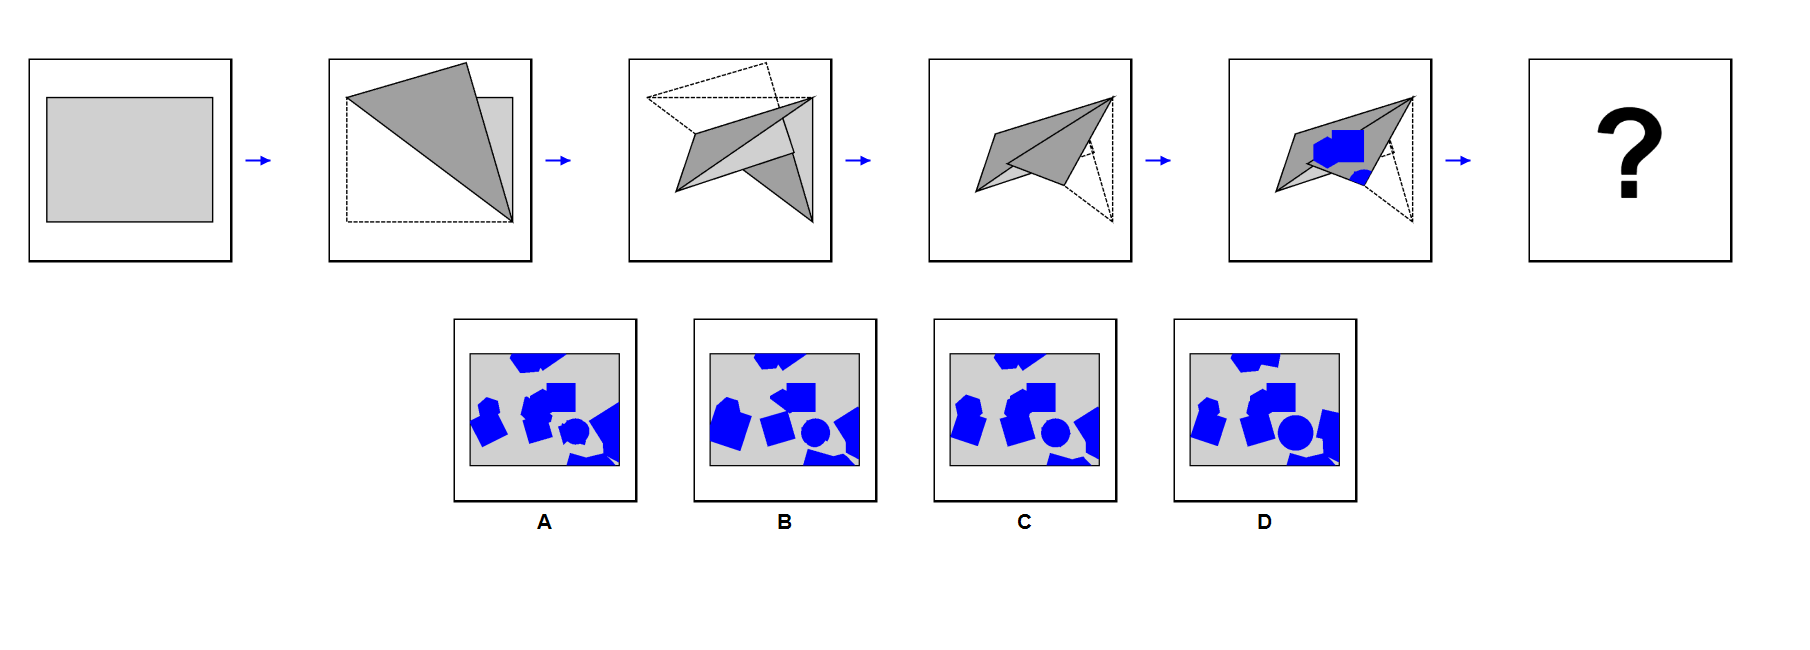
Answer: C